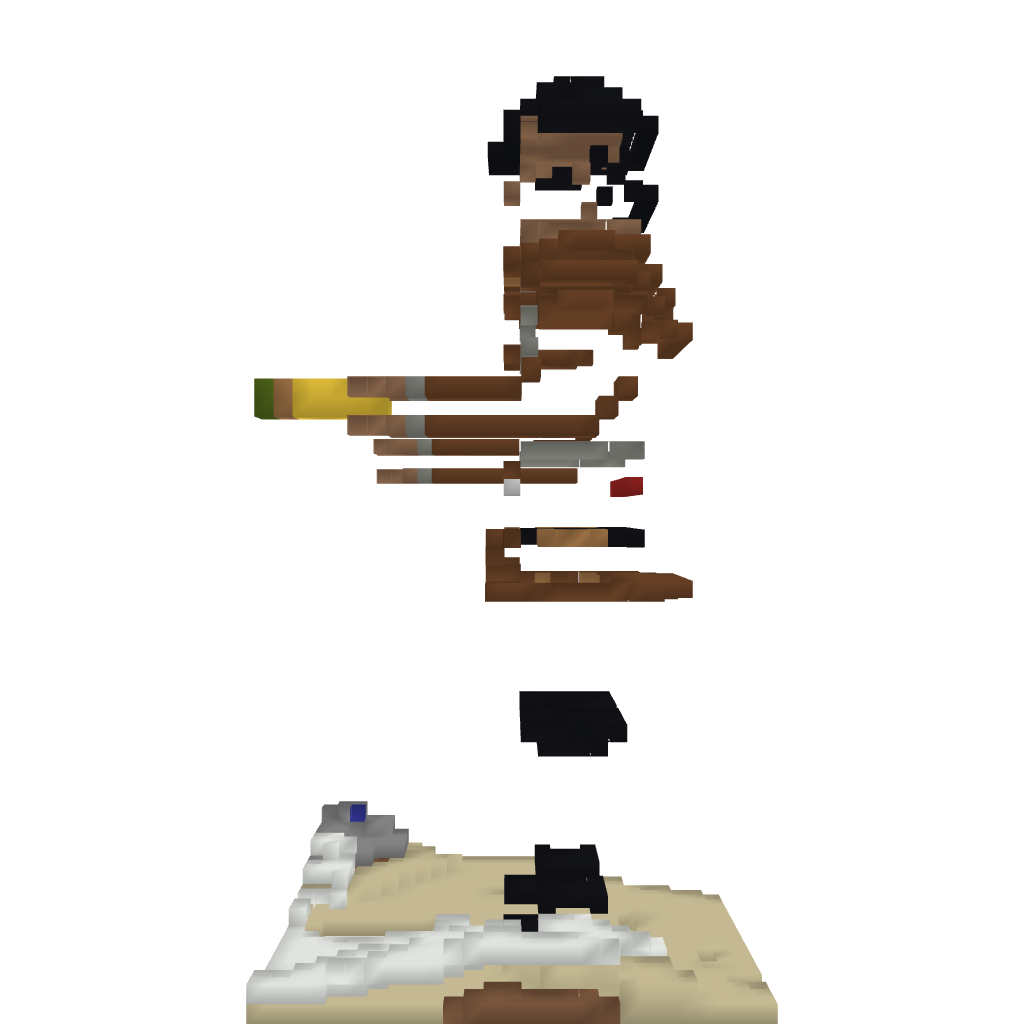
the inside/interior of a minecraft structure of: Dr Who